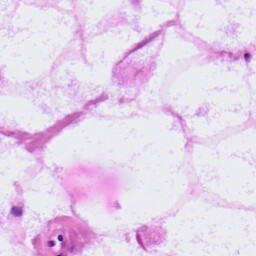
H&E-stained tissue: LymphNode